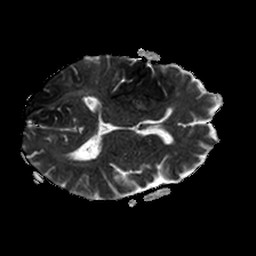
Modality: ADC
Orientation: axial
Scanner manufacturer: philips
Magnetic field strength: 1.5 T
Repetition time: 3.395 s
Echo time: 0.06922 s